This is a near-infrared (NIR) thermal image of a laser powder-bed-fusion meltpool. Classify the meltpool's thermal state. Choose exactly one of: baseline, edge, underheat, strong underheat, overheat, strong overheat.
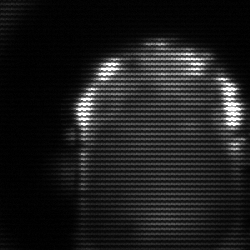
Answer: baseline